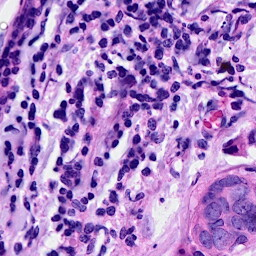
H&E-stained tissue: Breast